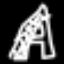
Label: The Eiffel Tower